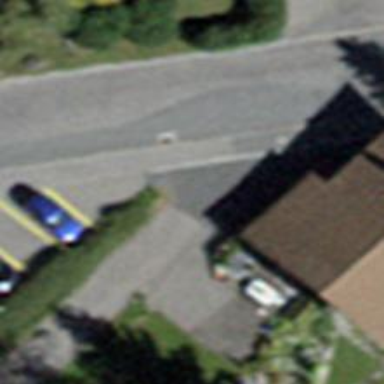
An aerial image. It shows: Driveway.